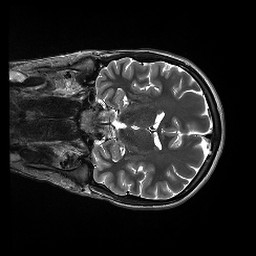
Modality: T2w
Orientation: coronal
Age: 25
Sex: male